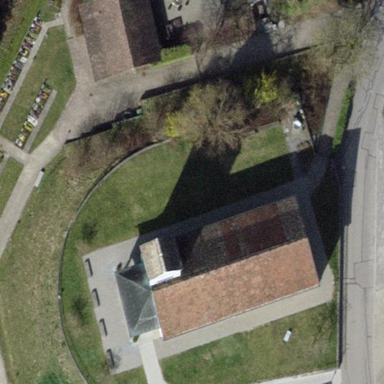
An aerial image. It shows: Place of worship.